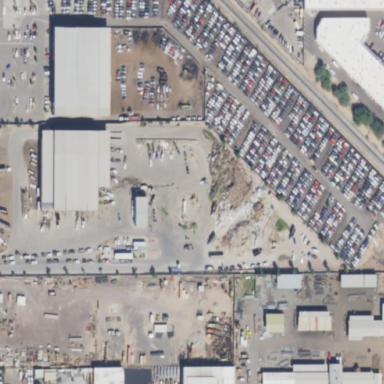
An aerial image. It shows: Industrial area designated as scrap yard or junk yard.